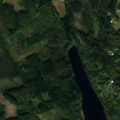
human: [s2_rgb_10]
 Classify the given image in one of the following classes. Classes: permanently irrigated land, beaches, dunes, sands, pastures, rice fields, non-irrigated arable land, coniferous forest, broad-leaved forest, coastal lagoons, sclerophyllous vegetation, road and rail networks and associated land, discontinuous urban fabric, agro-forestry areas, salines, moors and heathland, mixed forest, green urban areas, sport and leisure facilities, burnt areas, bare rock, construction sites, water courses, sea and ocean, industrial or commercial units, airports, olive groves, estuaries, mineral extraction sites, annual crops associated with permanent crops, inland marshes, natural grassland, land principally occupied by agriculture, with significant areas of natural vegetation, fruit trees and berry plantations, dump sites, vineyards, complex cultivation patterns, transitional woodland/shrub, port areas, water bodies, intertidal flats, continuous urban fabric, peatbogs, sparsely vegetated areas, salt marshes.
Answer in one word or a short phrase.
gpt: broad-leaved forest, coniferous forest, mixed forest, transitional woodland/shrub, water bodies